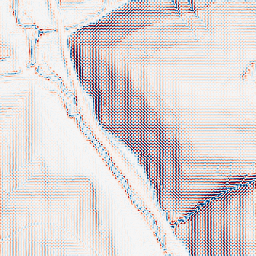
Category: wavelet
Decomposition family: wavelet_dwt
Decomposition parameters: wavelet: haar
level: 2
Upsampling method: quartic
Upsampling parameters: scale: 4
Upsampling scale: 4